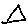
Label: triangle